Field crop: tomato
Growth stage: 2
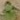
Species: solanum